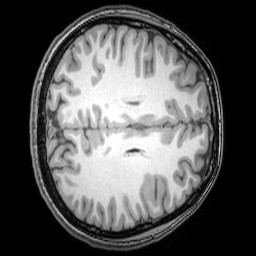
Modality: T1w
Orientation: axial
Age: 20
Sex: female
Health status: healthy
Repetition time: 0.081 s
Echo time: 0.037 s